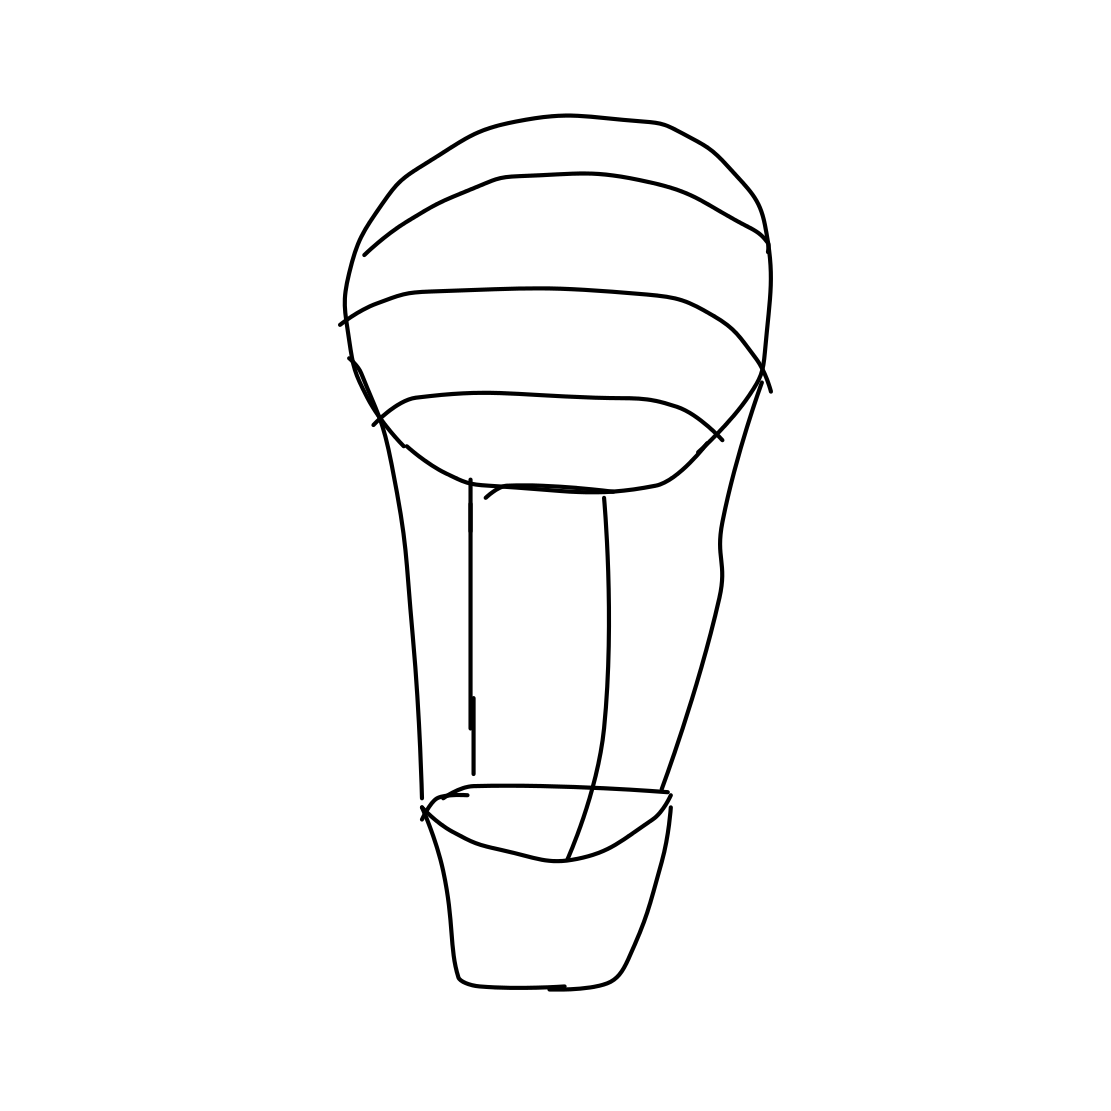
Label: hot air balloon